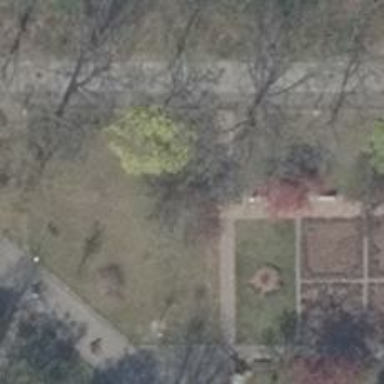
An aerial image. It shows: Broadleaved deciduous tree located in park.